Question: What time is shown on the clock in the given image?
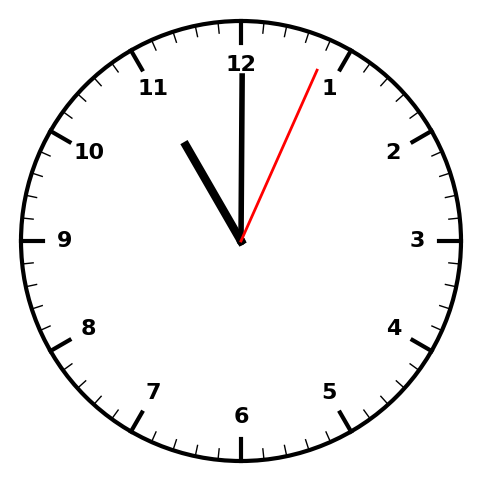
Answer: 11:00:04